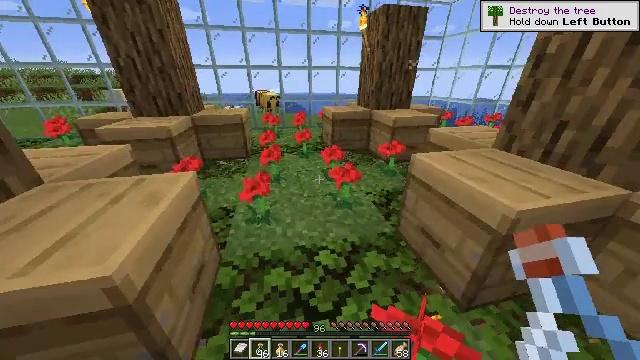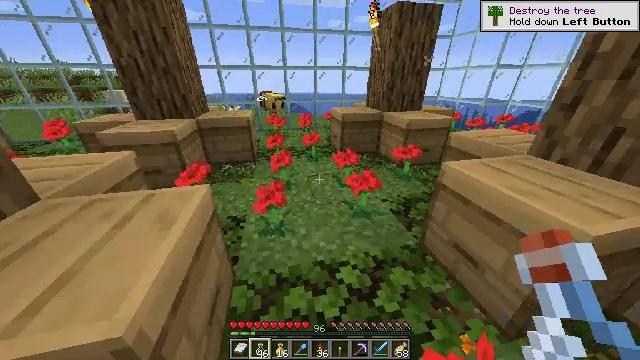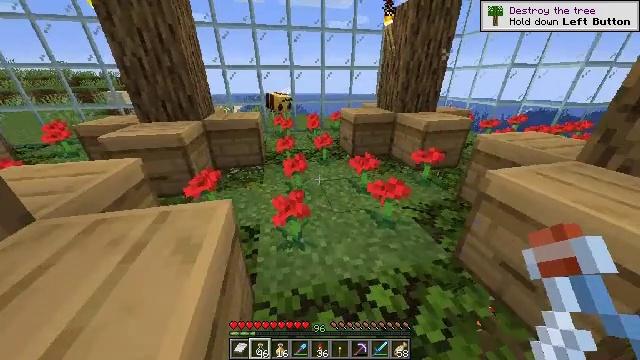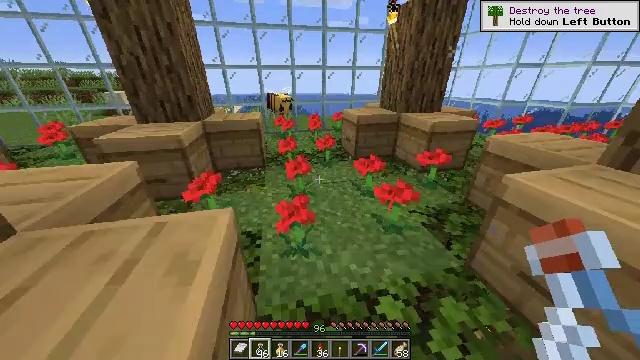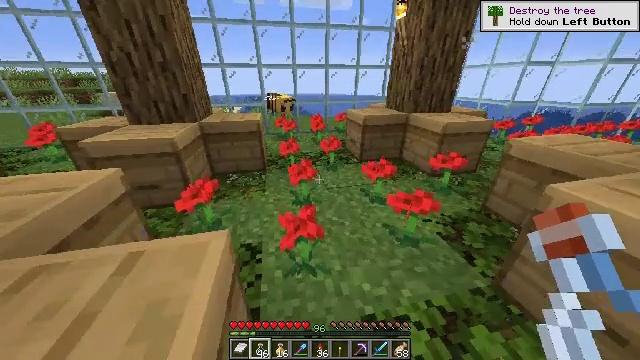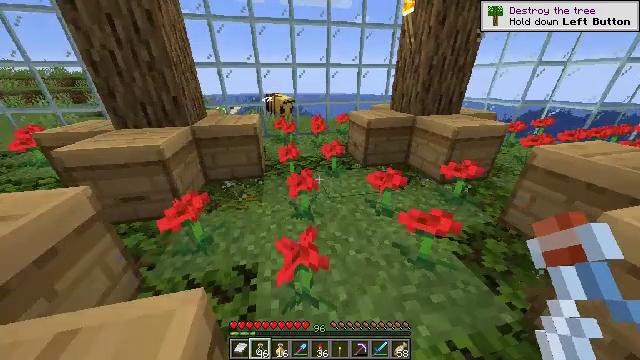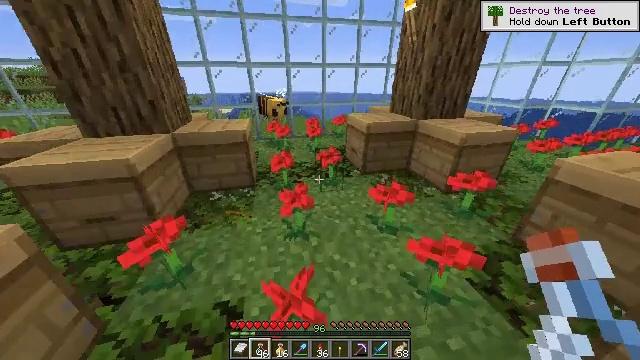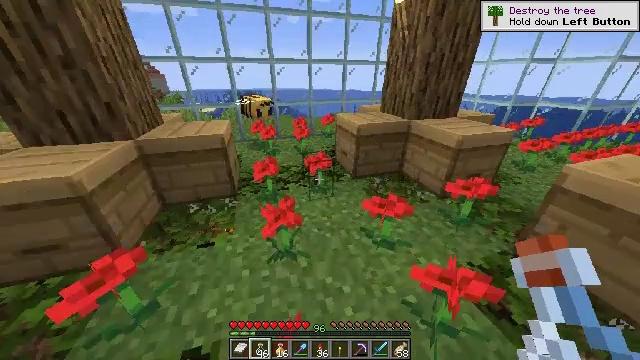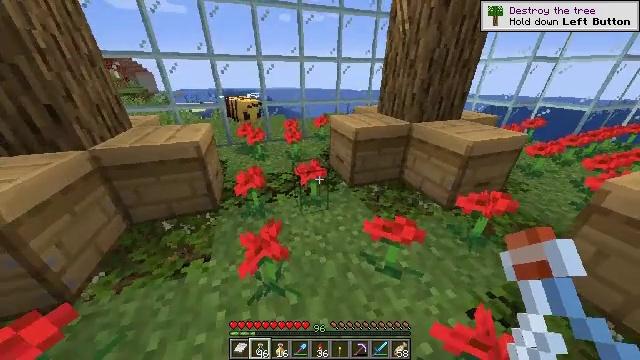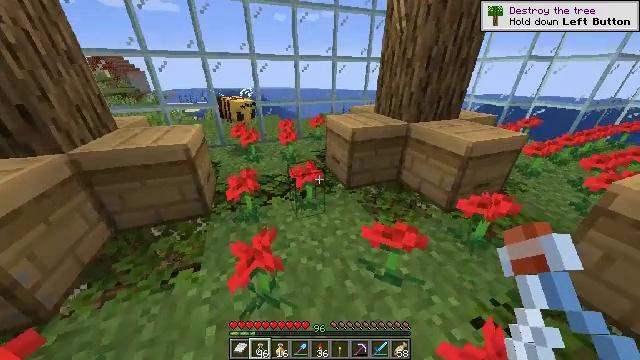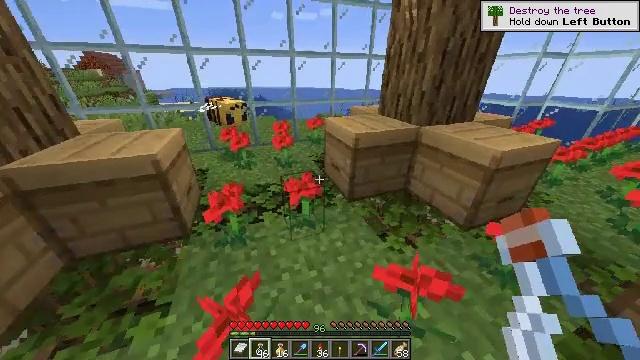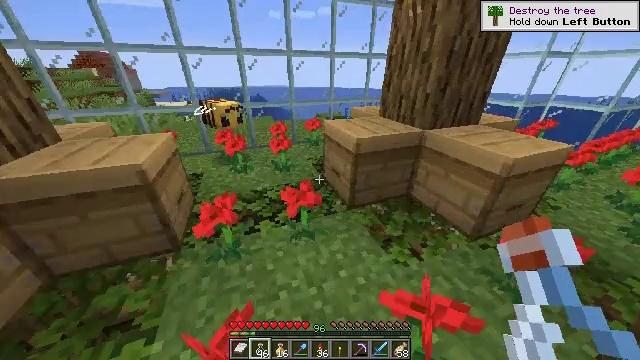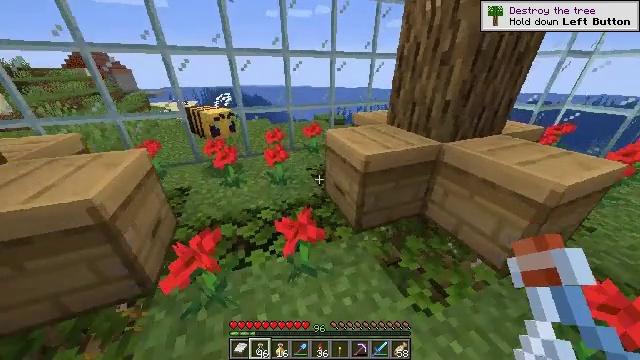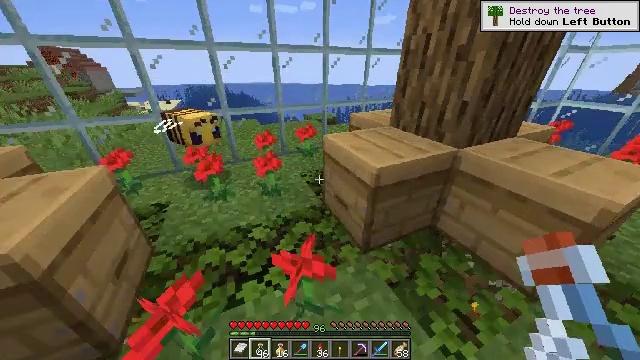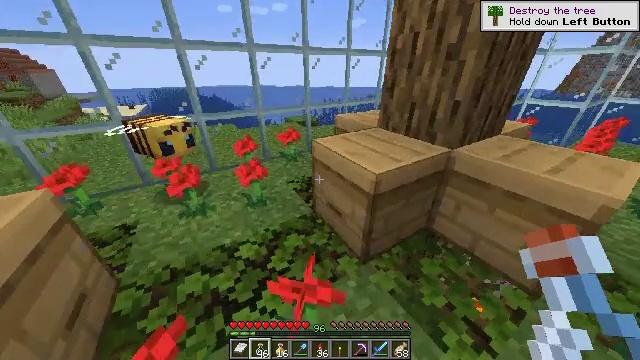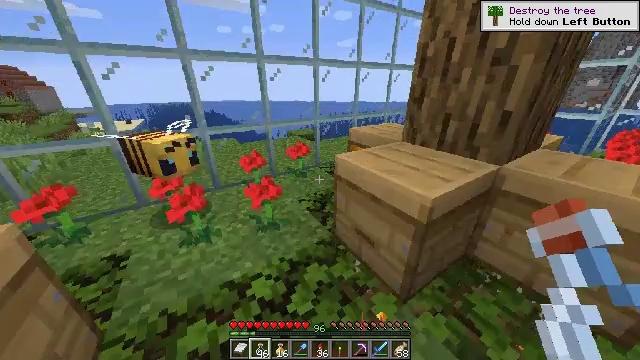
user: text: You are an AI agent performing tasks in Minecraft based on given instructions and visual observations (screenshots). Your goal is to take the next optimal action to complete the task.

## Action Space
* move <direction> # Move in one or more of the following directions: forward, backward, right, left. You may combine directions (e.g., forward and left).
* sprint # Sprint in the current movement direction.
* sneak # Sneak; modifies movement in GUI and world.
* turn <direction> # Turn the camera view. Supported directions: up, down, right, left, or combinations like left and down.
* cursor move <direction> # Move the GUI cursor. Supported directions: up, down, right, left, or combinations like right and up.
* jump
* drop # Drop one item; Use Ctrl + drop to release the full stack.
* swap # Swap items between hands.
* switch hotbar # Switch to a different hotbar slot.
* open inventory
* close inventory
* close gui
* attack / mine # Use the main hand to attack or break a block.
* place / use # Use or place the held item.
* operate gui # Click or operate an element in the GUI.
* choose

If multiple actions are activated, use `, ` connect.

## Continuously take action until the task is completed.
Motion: motion action
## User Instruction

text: Make a honey block from honey bottles.
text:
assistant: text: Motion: move forward and move left
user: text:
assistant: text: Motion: move forward and move left
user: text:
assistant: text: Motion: move forward
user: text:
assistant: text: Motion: move forward
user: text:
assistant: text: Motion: move forward
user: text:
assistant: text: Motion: move forward, turn right
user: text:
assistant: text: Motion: move forward, turn right
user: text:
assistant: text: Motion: move forward, turn right
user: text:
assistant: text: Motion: move forward, turn right
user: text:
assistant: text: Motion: move forward
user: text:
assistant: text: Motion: move forward
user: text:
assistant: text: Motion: move forward
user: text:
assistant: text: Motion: move forward and move left, turn right
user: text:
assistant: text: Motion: move forward and move left, turn right
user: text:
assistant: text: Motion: move forward and move left, turn right and up
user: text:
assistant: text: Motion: move forward
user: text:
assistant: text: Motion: move forward
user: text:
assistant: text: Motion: move forward, turn left
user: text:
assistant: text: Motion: move forward and move left, turn right and down
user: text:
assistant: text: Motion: move forward and move left, turn right and down
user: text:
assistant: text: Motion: move forward and move left, turn right
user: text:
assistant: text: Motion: move forward and move left, turn right
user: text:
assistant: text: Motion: move forward and move left, turn right
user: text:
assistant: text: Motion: move forward and move left, turn right
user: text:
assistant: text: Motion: move forward and move left, turn right
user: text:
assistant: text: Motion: move forward and move left, turn right
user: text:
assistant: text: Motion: move left, turn right, use / place
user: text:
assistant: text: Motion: turn right, use / place
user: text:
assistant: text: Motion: move left, use / place
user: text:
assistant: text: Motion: move left